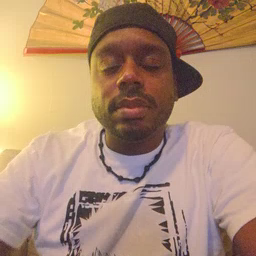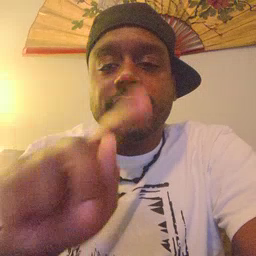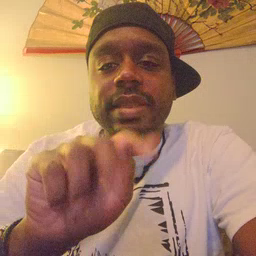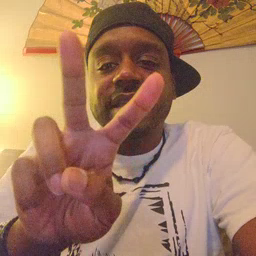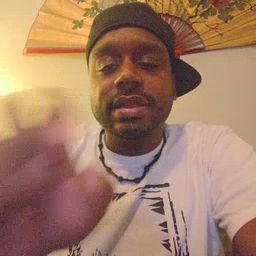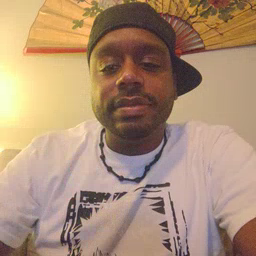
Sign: TV